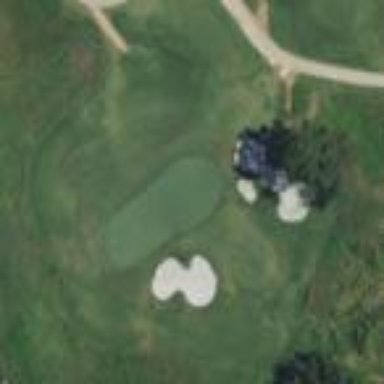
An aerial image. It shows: Rough grassy area used for golf.